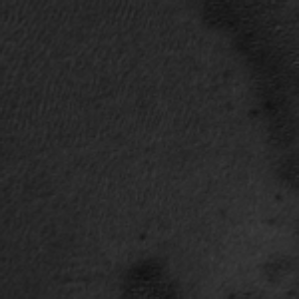
Label: frost